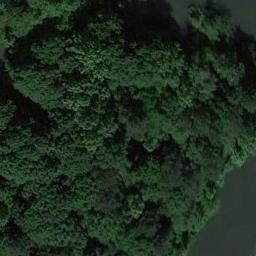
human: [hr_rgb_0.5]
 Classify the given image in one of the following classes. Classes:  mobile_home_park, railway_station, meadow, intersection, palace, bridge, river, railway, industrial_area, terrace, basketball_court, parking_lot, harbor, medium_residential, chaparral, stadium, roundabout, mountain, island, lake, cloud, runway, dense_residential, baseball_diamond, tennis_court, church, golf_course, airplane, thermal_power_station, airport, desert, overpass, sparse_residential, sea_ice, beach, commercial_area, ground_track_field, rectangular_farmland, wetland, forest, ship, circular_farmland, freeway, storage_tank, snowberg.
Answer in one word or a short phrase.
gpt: forest